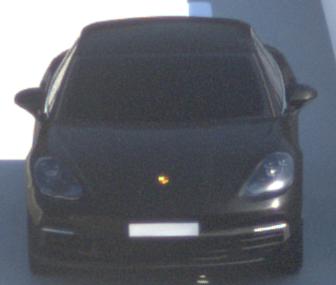
Make: Porsche
Model: Panamera
Detailed model: Panamera (971)
Model produced from: 2016/11
Model produced until: 2018/08
Doors: 5
Color: black
Road condition: dry road
Daytime: morning or afternoon
Contrast: high contrast